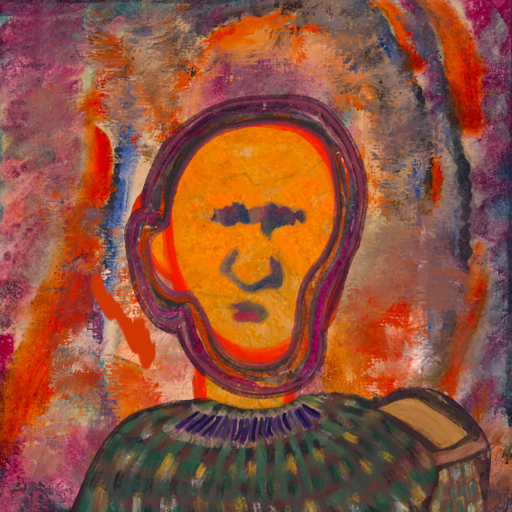
Background: Experience, Head And Neck Front: Sisters, Face Front: In_The_Sun, Bust: After_Raid, Hair Front: Hypocrite, Head Accessory: Blank, Second Necklace: Blank, Necklace: HillGirl, Baby: Blank